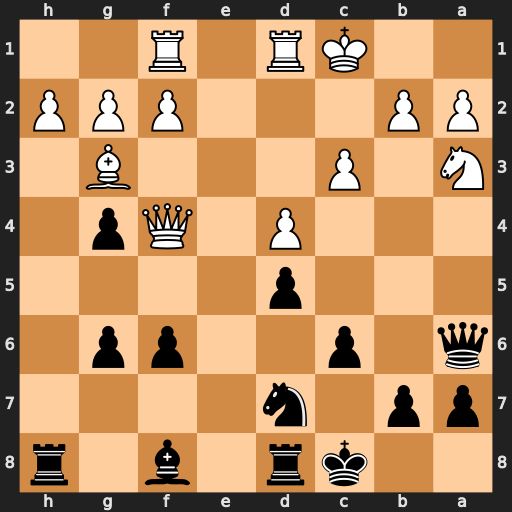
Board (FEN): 2kr1b1r/pp1n4/q1p2pp1/3p4/3P1Qp1/N1P3B1/PP3PPP/2KR1R2
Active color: b
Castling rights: -
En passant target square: -
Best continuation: Bh6 Qxh6 Rxh6